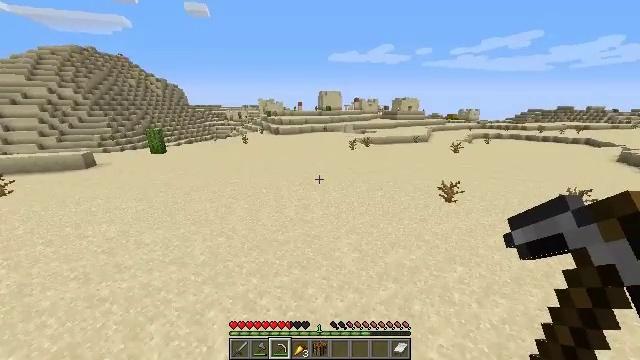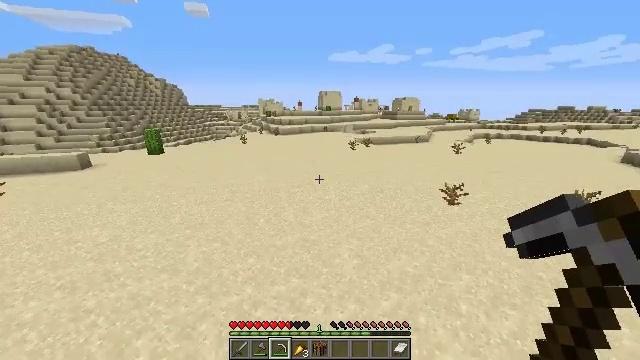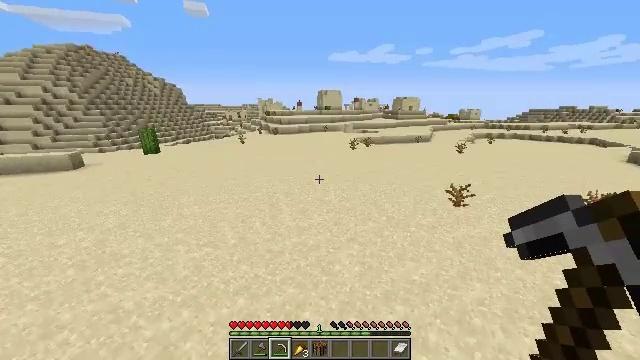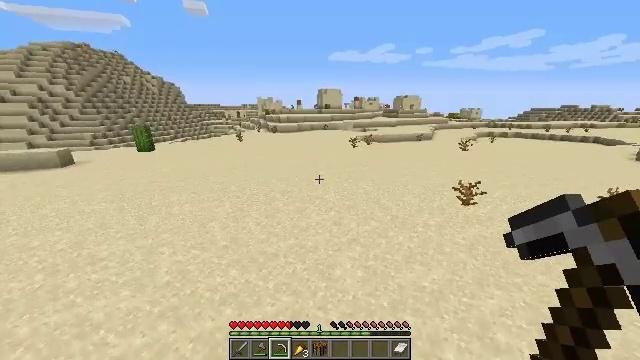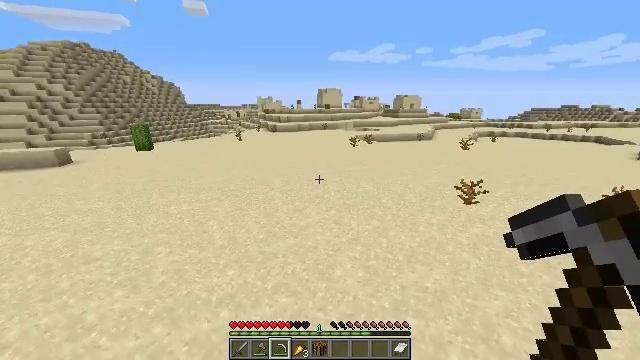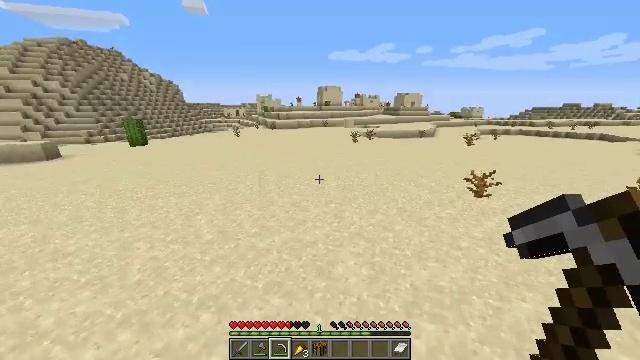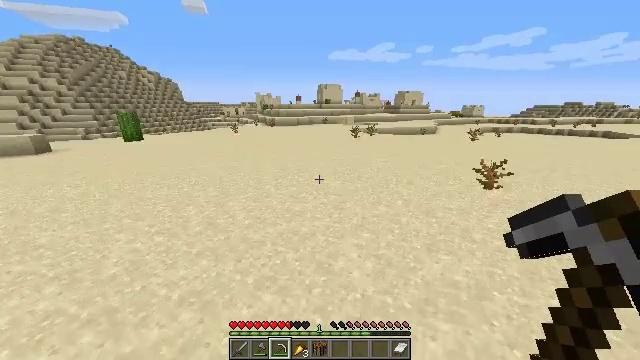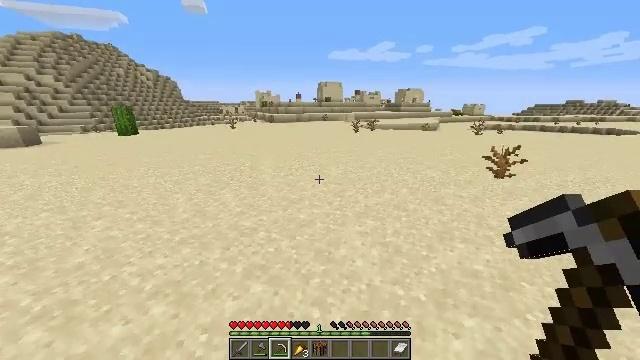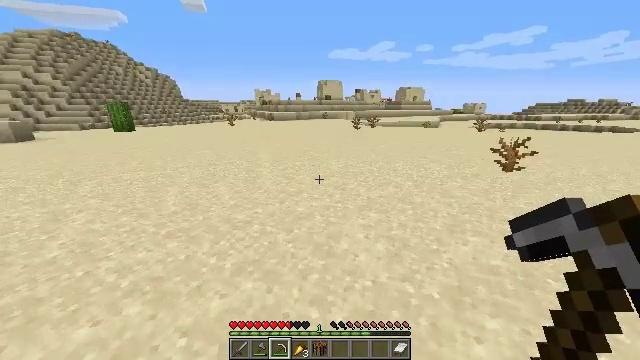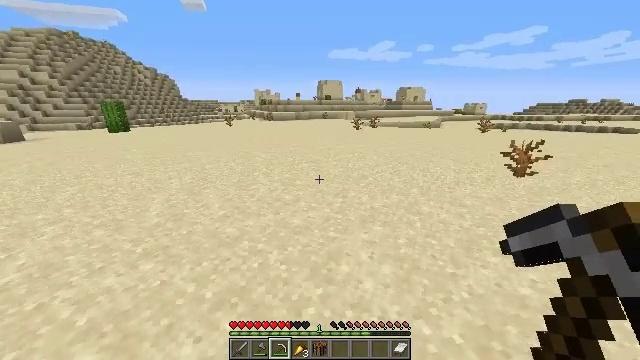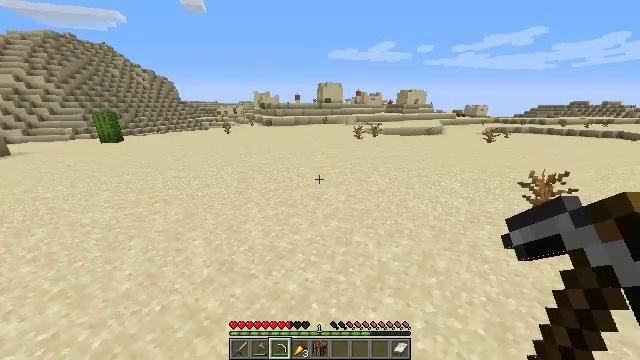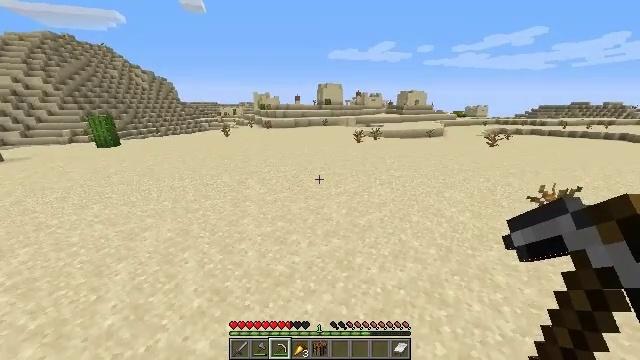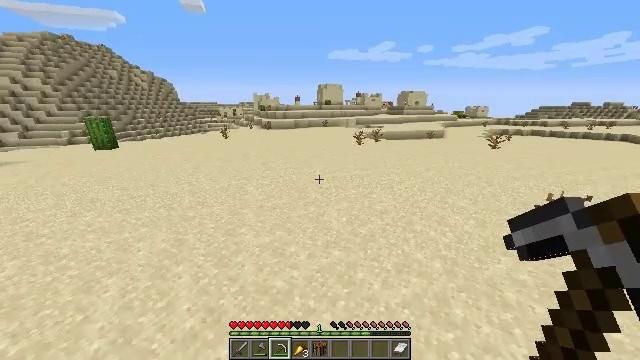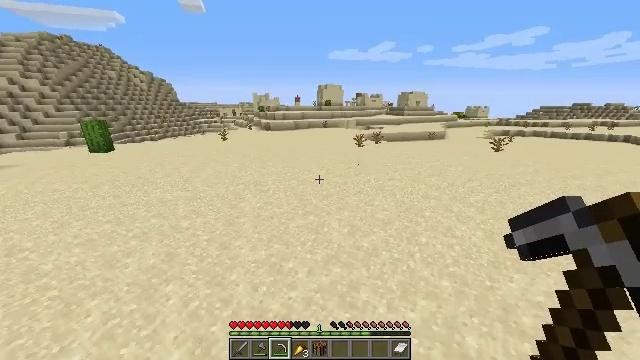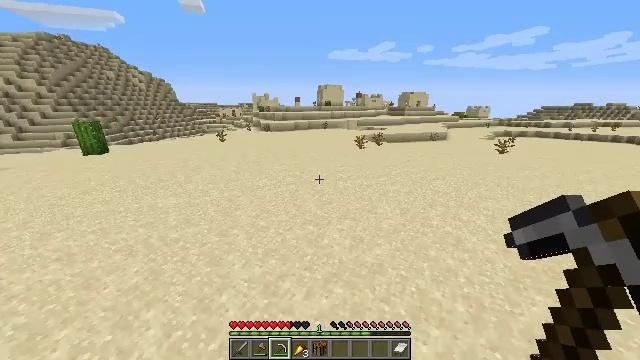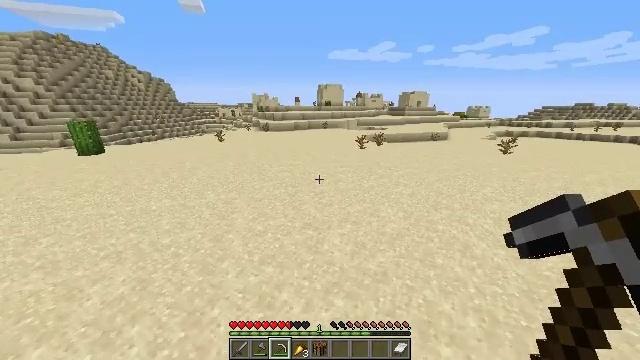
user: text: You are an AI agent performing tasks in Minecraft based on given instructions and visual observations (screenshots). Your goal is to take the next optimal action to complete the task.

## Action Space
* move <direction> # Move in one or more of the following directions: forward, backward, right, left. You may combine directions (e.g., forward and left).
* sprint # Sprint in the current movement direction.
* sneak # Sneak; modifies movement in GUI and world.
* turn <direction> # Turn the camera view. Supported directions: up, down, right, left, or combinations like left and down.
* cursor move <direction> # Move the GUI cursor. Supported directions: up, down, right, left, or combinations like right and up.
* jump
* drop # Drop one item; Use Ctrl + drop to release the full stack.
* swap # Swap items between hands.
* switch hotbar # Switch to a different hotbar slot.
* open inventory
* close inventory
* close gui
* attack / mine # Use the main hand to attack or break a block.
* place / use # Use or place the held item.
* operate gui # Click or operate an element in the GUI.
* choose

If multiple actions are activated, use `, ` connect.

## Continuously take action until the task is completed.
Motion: motion action
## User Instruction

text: Mine a hay block from the field.
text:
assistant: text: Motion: move forward, jump
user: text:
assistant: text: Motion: move forward, jump
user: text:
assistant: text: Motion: move forward, jump
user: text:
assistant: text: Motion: move forward, jump
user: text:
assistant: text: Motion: move forward, jump
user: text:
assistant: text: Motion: move forward, jump
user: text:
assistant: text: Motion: move forward, jump
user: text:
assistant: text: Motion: move forward, jump
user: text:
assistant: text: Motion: move forward, jump
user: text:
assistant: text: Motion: move forward, jump
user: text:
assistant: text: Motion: move forward, jump
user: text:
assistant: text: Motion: move forward, jump
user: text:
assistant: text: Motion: move forward, jump
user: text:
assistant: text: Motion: move forward, jump
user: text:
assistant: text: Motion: move forward, jump
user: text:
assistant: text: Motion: move forward, jump
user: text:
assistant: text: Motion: move forward, jump
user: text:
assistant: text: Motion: move forward, jump
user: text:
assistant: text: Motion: move forward, jump
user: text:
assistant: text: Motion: move forward, jump
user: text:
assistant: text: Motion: move forward, jump
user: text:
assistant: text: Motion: move forward, jump
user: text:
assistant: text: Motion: move forward, jump
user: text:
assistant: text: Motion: move forward, jump
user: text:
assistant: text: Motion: move forward, jump
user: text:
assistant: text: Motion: move forward, jump
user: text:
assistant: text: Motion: move forward, jump
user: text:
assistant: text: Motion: move forward, jump
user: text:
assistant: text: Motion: move forward, jump
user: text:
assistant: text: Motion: move forward, jump